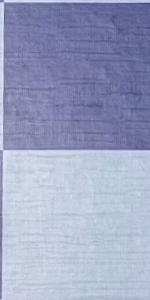
Label: Empty